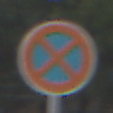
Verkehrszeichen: AbsolutesHalteverbot
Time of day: MorningAfternoon
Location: Outdoor (Urban)
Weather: Clear
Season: NotSpecified
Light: Natural